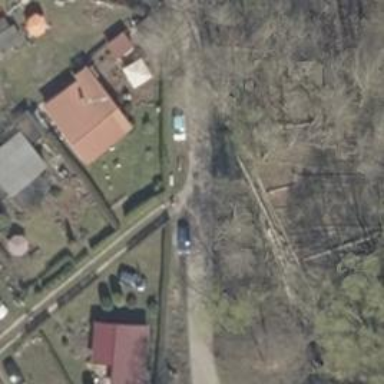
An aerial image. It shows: Driveway.